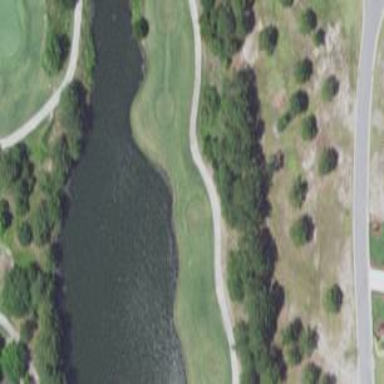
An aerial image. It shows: Picturesque scene of golf course with lateral water hazard.